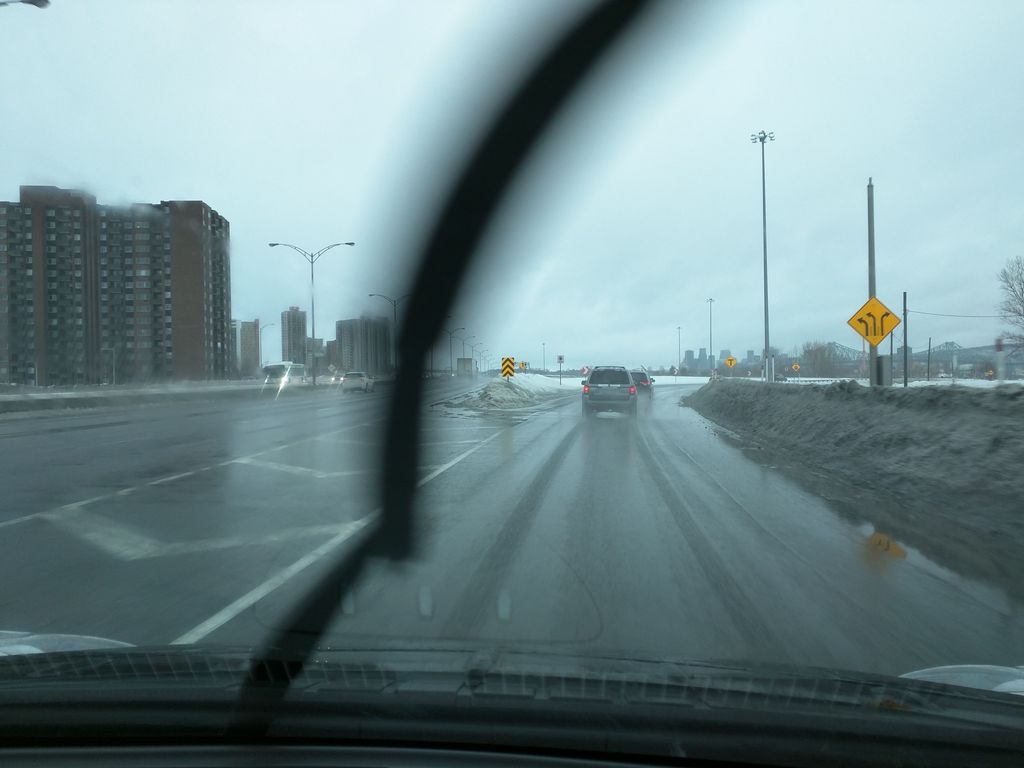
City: montreal